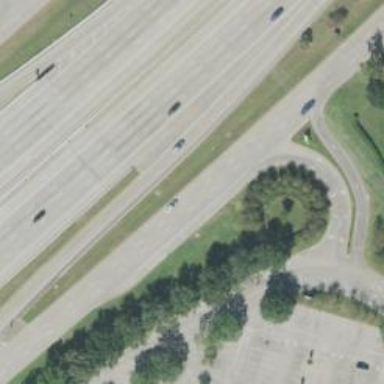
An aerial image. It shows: Secondary road with frontage road.